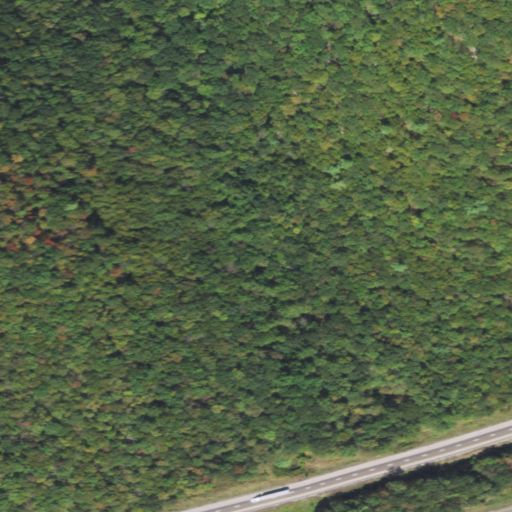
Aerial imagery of gap in Pennsylvania named Kurtz Gap containing deciduous forest, open development, low intensity development, and pasture